Question: I have an image and i need to use that as the breadcrumb background image. I tried but doesnt seem to be coming correctly. I have created a fiddle for this. Can somebody please help me what I am doing wrong. I am not supposed to change the html since teh same file is being used in other applications also. Only the css, I can change.
HTML
'''
<div id="itemDisplay">
<a href="www.abc.com" class="step1only"><span id="step1" class="step_on" title="Home">Home</span></a>
<span id="step2" class="step_off" title="Vehicle">Vehicle</span>
<span id="step3" class="step_off" title="Vans &amp; Trucks">Vans &amp; Trucks</span>
<span id="step4" class="step_off" title="Vanagon">Vanagon</span>
</div>
'''
I have attached an image how the actual breadcrumb should look like

In my fiddle the alignment of the text is not correct except for the first text. The text should be aligned towards left. Also the last breadcrumb is not correct.
When the user is in the first page, only the first breadcrumb text should be bold, when he navigates to second page, only the second should be bold
<URL>
Please advice
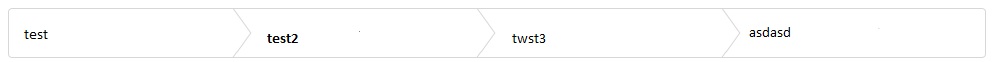
Answer: <URL>
I've added '.active' class so you can use it on span on the page you need.
I've also fixed the padding for 'span.step_off'
<URL>
I fix the 'background-position' for the last element.